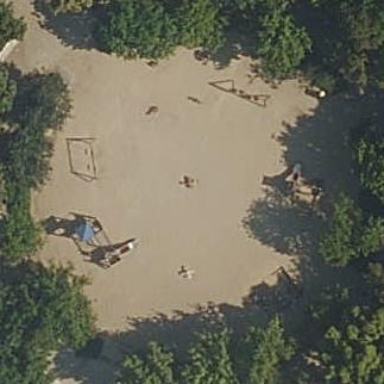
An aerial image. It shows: Playground area for leisure land.